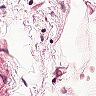
Metastatic tissue present: no